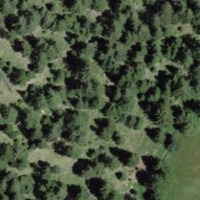
EUNIS habitat code: 43
Species observed at this site:
Centaurea scabiosa
Prunus padus
Nucifraga caryocatactes
Crepis aurea
Lathyrus pratensis